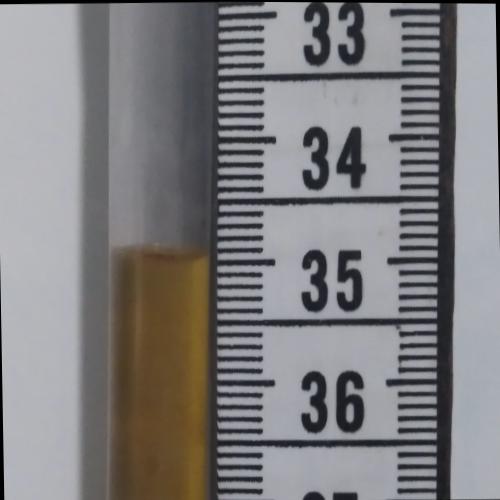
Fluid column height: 34.9 cm